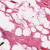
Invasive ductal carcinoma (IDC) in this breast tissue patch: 0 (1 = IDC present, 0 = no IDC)